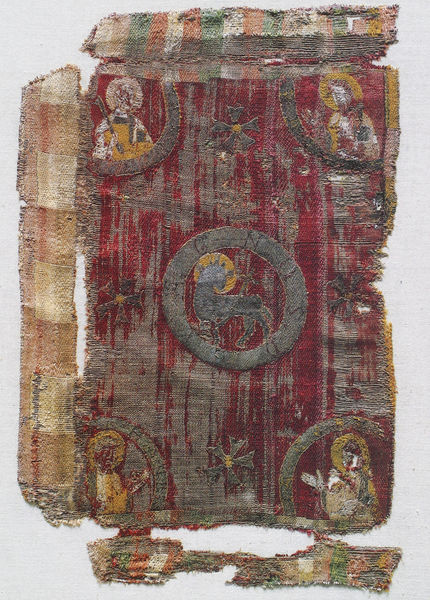
Titel: Bucheinband vom Rückendeckel eines Epistolars aus Zwiefalten
Standort: Herkunftsort: Zwiefalten (EU - D - Schwaben)
Institution: Stuttgart, Württembergische Landesbibliothek
Schlagwörter: hand, gelb, grün, menschen, blume, blumen, braun, grau, blüten, rot, tier, tuch, muster, ornament, teppich, alt, bibel, johannes, kirche, gewand, gold, stickerei, stoff, decke, kreis, rund, schrift, streifen, lamm, alter, fetzen, kreuz, rechteck, stern, kreise, löcher, fragment, kaputt, bucheinband, heiligenschein, handwerk, christus, jesus, christlich, messe, tapisserie, löwe, heilige, gestickt, gewebe, textil, kunsthandwerk, gewebt, sakral, krei, aureole, schäden, apostel, glorie, evangelisten, frazen, agnus, buschof, zrissen